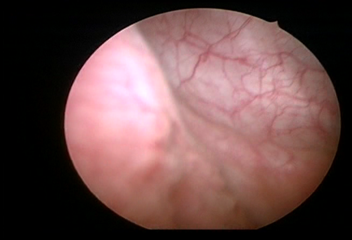
Modality: WLC
Class: Normal mucosa
Bladder cancer association: No